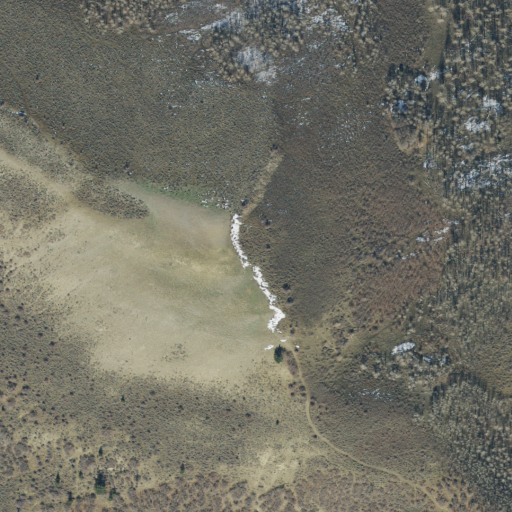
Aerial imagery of mountain in Utah named Tucker Peak containing deciduous forest and shrub